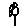
Label: flower